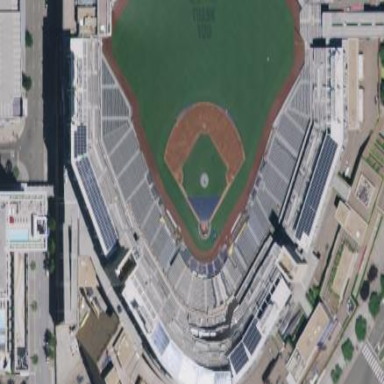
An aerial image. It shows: Baseball stadium.